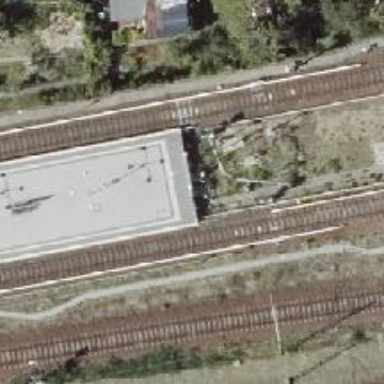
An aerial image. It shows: Railway signal.